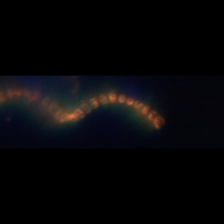
Taxon: Chaetoceros
Group: Diatoms